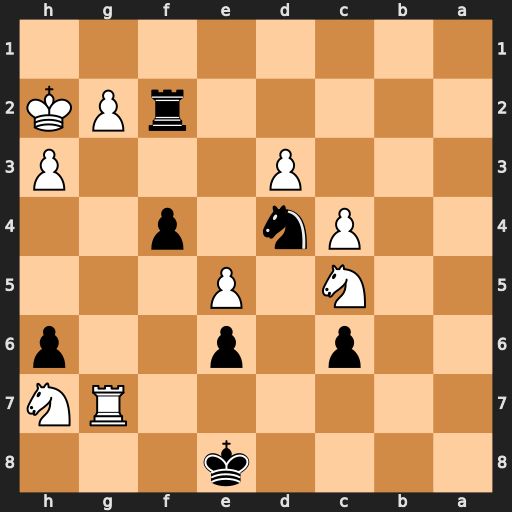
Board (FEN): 4k3/6RN/2p1p2p/2N1P3/2Pn1p2/3P3P/5rPK/8
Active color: b
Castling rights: -
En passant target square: -
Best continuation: Nf3+ Kh1 Rf1#